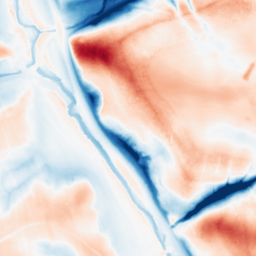
Category: classical
Decomposition family: gaussian_anisotropic
Decomposition parameters: sigma_x: 10
sigma_y: 20
Upsampling method: linear_exact
Upsampling parameters: scale: 2
Upsampling scale: 2